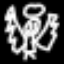
Label: angel